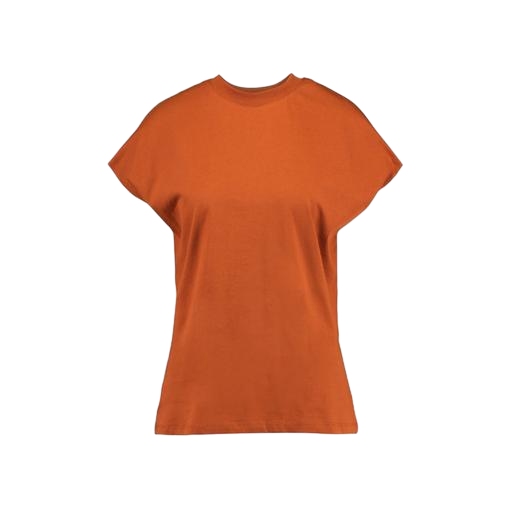
cap-sleeve tee, boxy fit t-shirt, cap-sleeved tee, white background